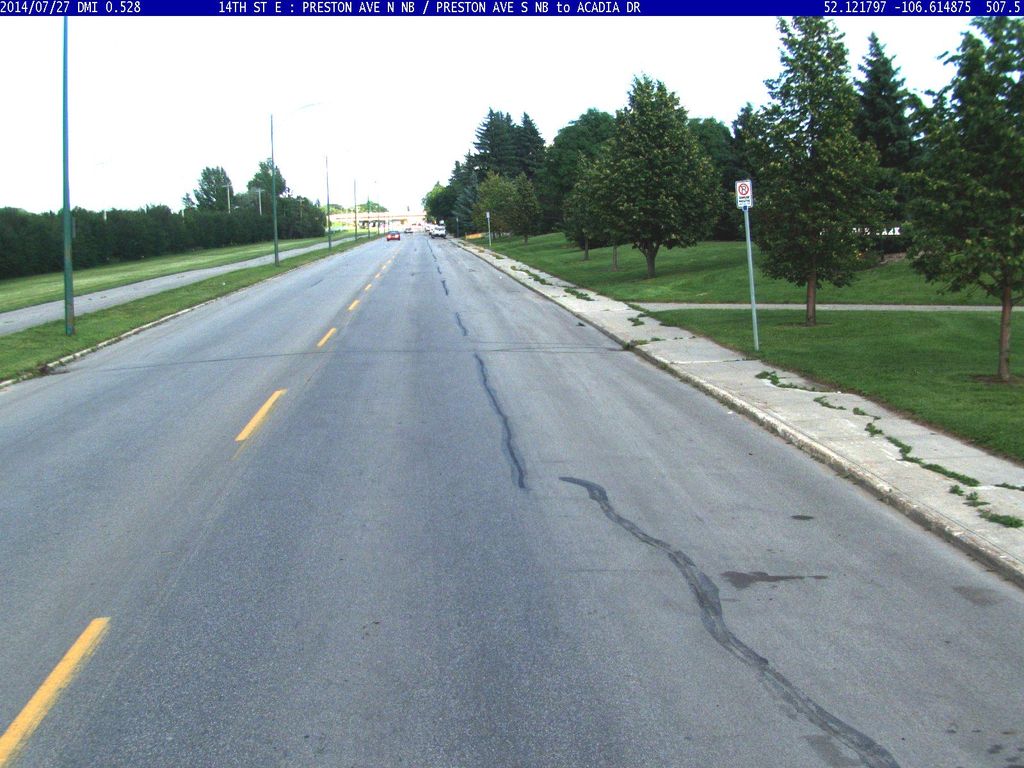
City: saskatoon